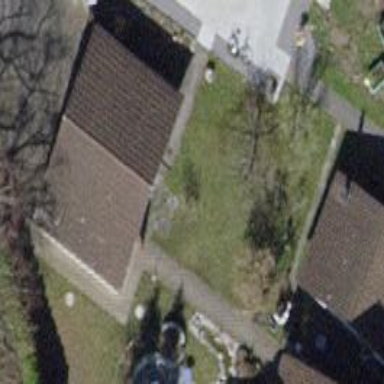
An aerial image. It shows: Group of garages.